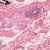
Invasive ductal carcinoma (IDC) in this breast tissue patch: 0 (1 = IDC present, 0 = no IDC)